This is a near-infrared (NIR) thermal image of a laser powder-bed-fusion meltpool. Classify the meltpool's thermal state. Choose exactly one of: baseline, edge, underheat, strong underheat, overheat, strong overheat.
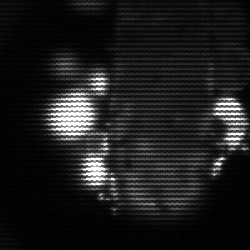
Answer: strong underheat